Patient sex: M
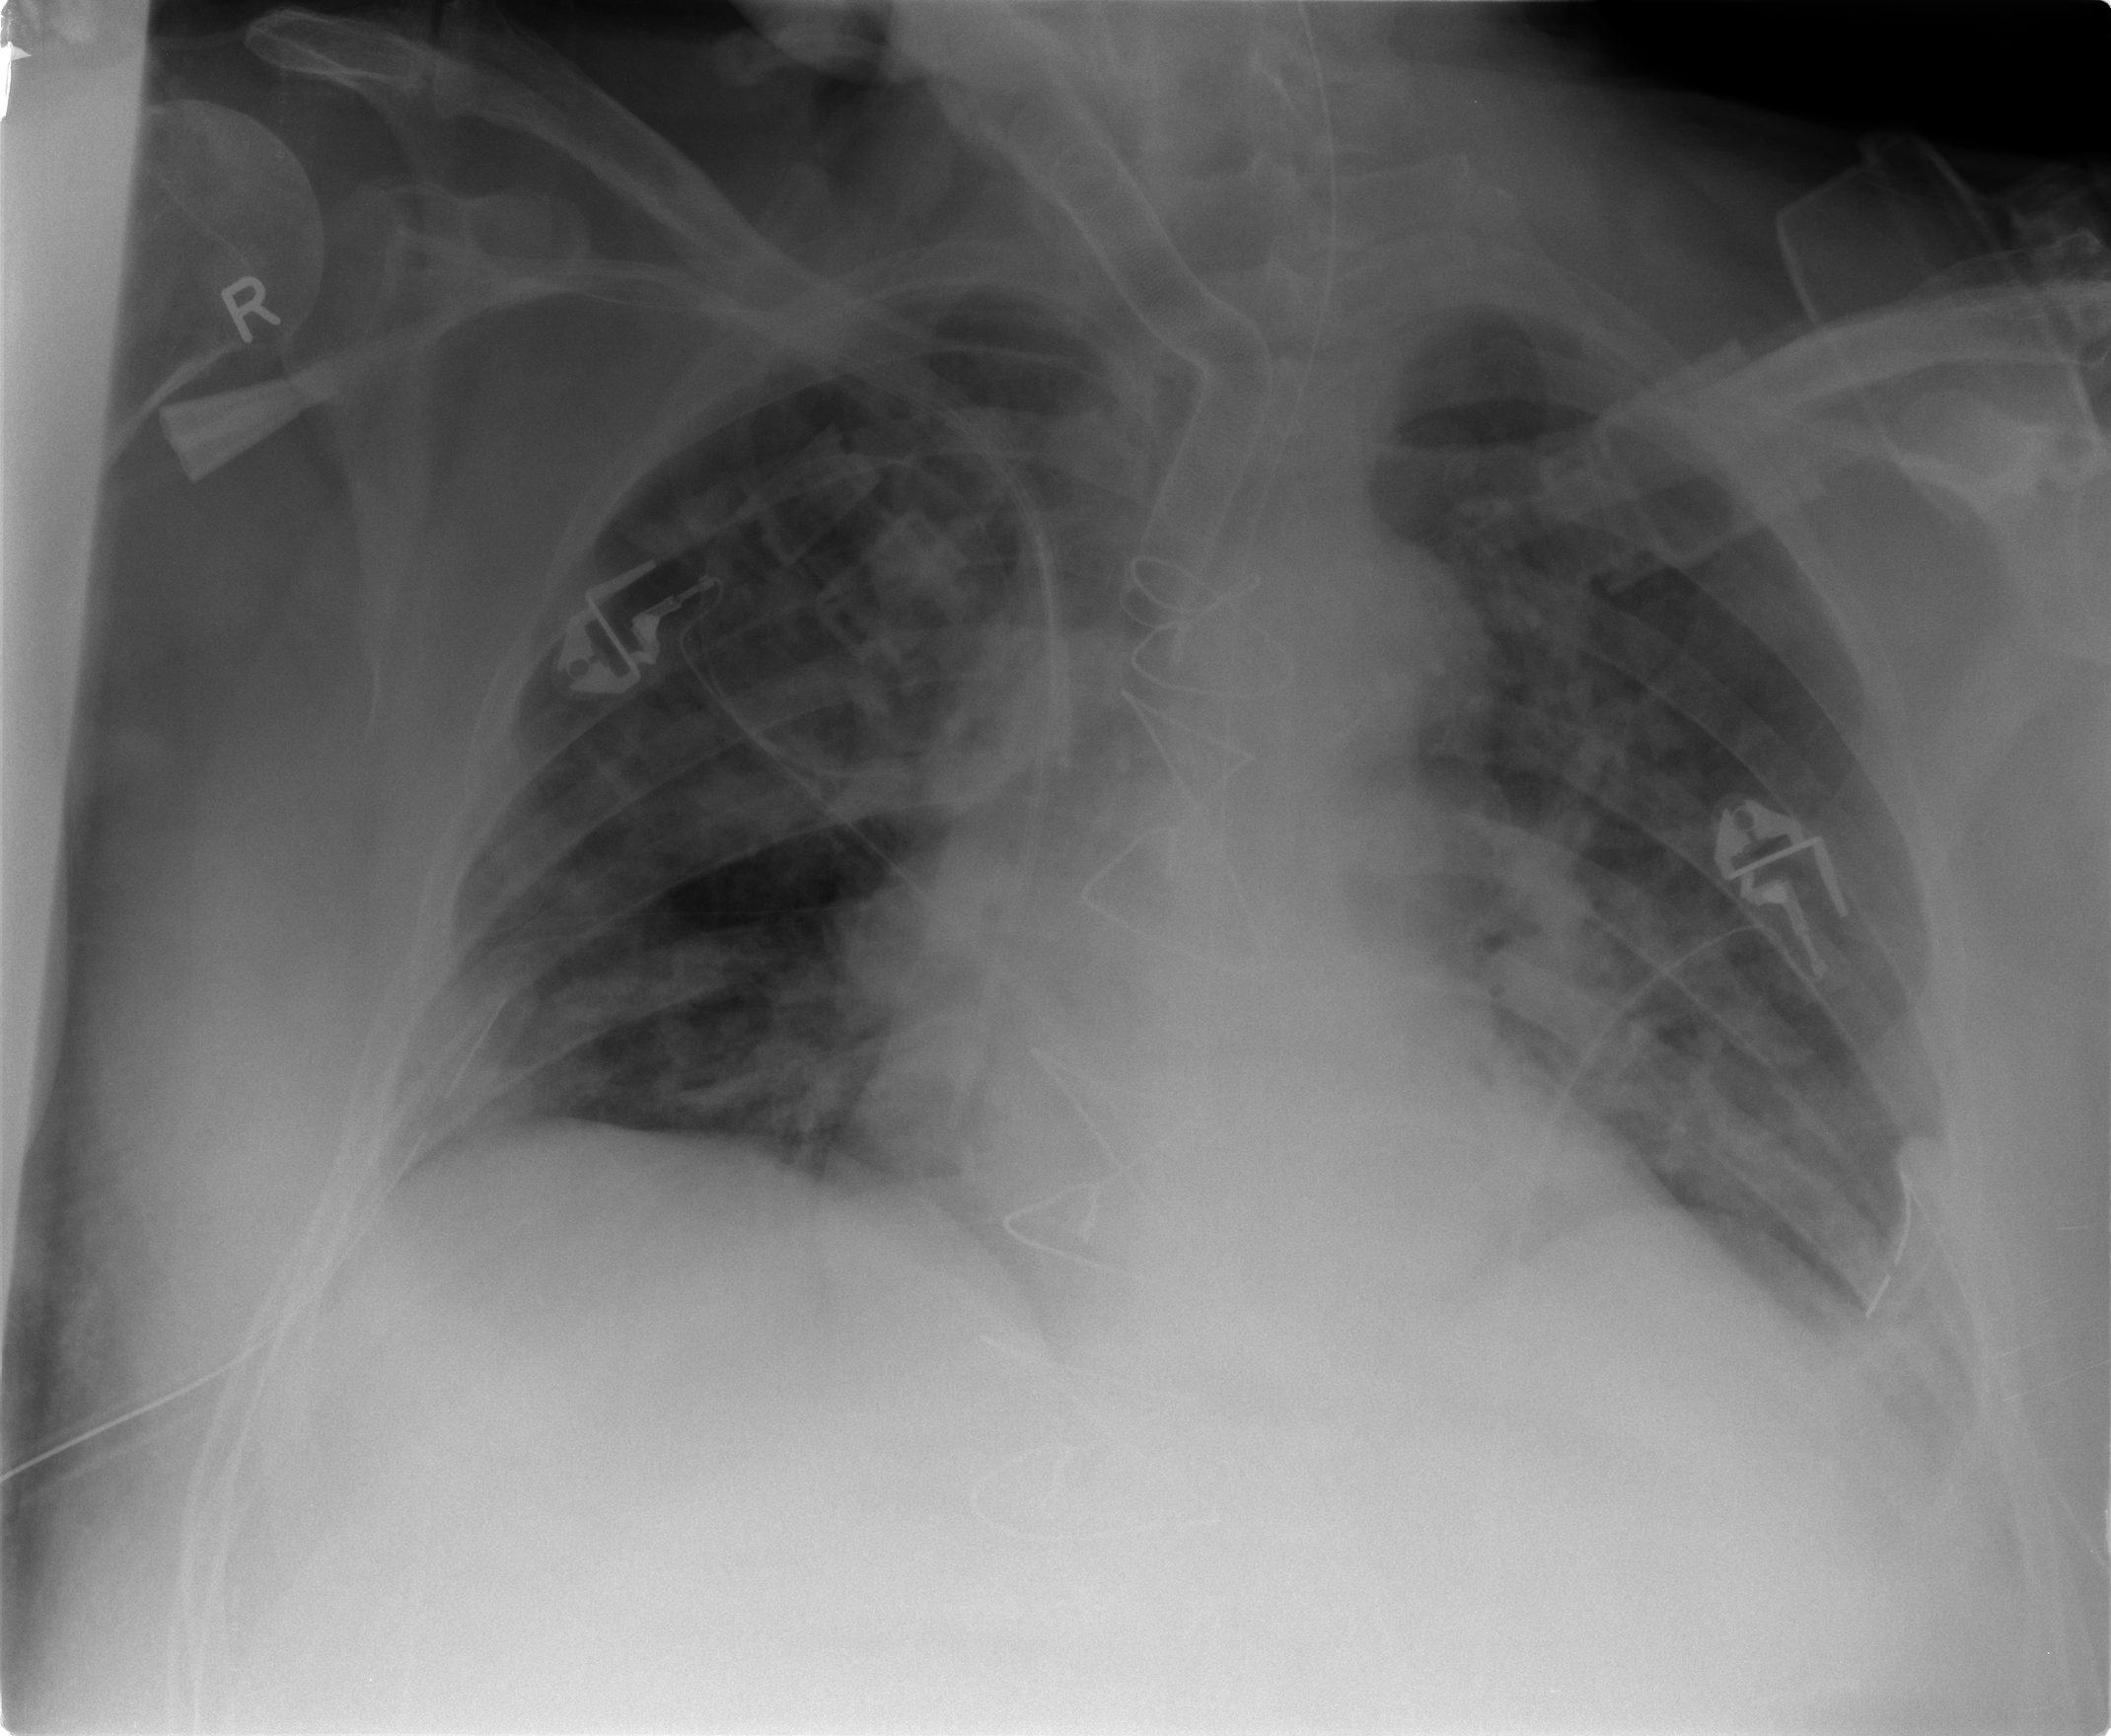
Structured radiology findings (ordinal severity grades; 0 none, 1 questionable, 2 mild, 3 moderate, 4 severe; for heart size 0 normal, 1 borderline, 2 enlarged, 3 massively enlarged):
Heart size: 2
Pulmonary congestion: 2
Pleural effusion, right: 2
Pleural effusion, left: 2
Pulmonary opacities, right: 3
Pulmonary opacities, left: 3
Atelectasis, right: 3
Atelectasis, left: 3